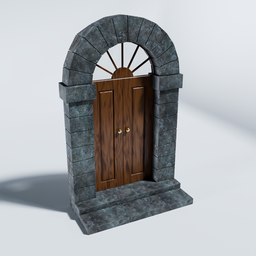
Label: architecture